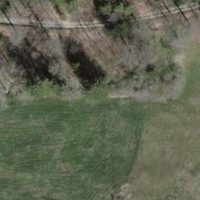
EUNIS habitat code: 41
Species observed at this site:
Cardamine heptaphylla